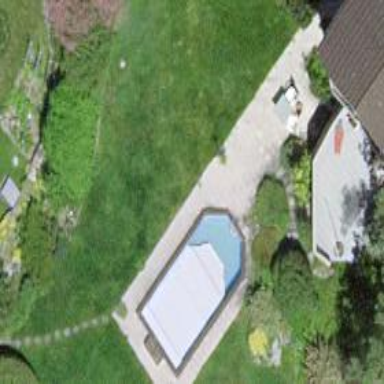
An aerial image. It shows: Swimming pool located in leisure land.